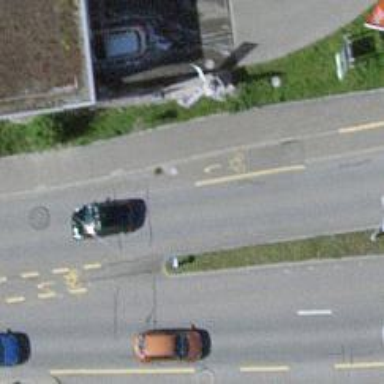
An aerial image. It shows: Cycleway.